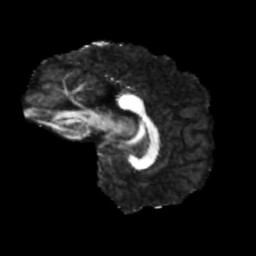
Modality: FA
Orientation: sagittal
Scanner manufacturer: siemens
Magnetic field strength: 3 T
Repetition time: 4 s
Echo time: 0.0594 s